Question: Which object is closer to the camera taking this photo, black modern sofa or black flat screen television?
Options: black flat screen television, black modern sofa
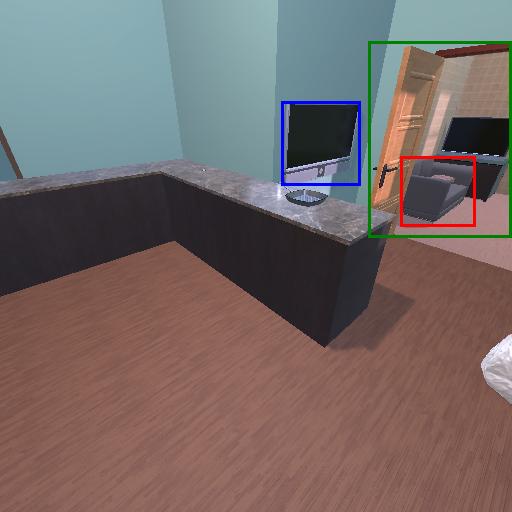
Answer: black flat screen television